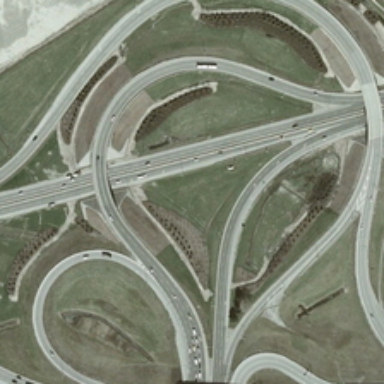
Many cars were running on the overpass .